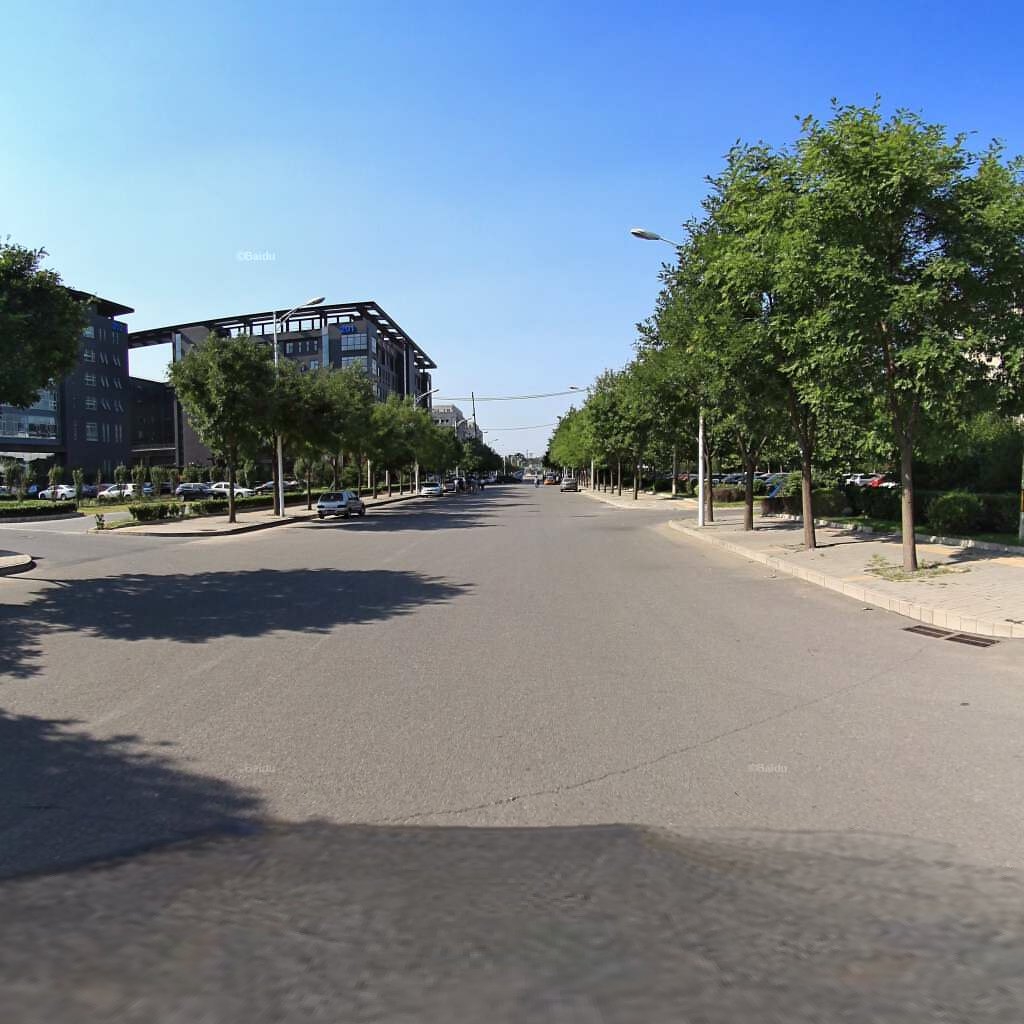
Region: Chaoyang
Road damage annotations: transverse crack